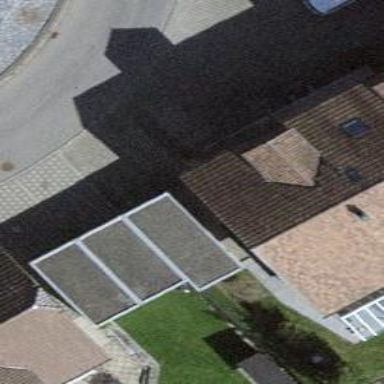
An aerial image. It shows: Terrace building.